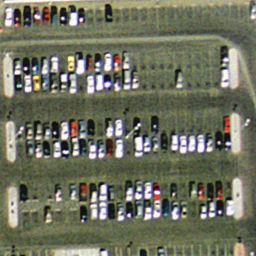
Label: parking lot